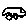
Label: car